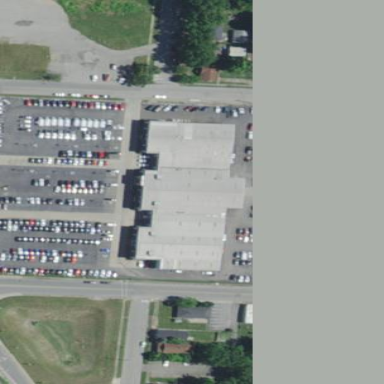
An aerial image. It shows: Car shop.